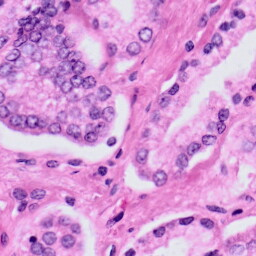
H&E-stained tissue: Prostate